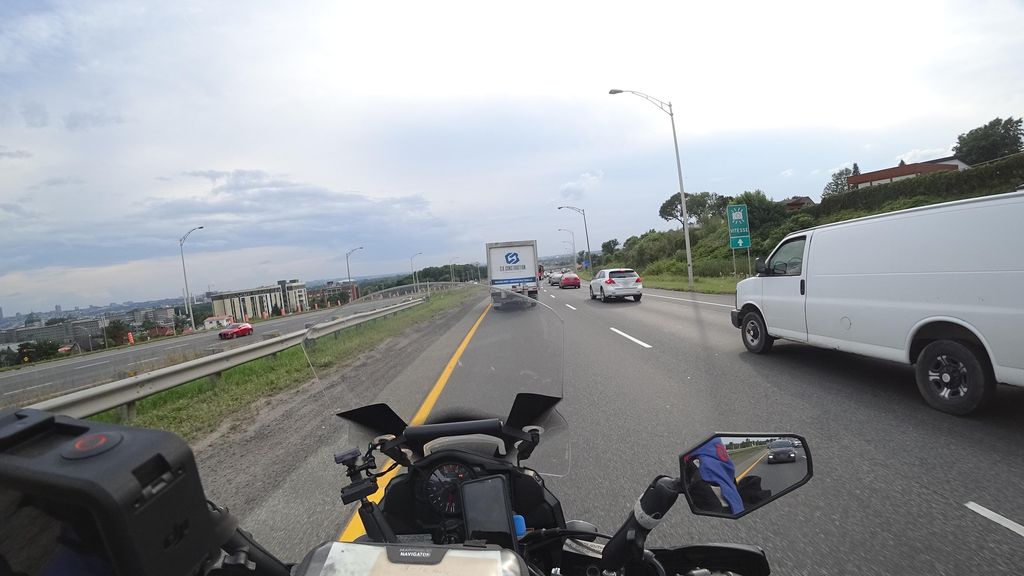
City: quebec_city